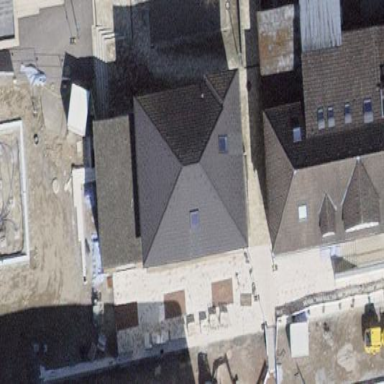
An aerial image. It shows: Hipped-roof building with apartments.